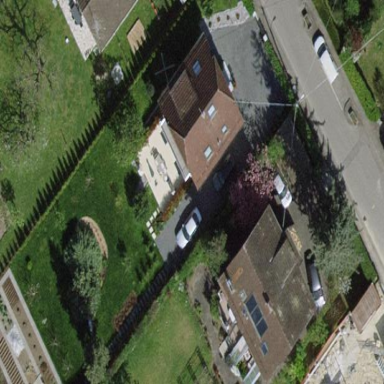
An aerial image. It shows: Garden enclosed by fence.